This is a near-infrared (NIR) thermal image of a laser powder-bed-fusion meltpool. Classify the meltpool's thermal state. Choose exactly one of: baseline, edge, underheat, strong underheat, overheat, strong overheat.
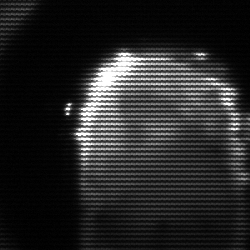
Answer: baseline